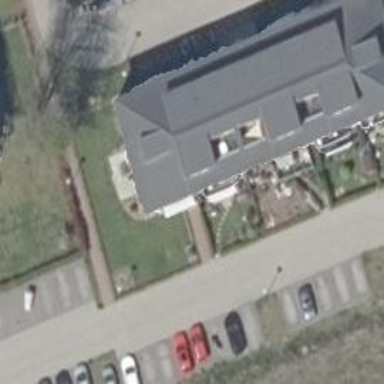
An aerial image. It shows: Hipped roof apartment building.